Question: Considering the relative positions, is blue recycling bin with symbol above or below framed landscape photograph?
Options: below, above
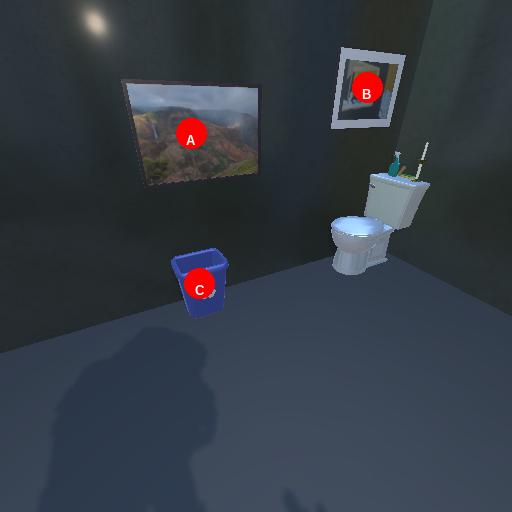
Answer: below